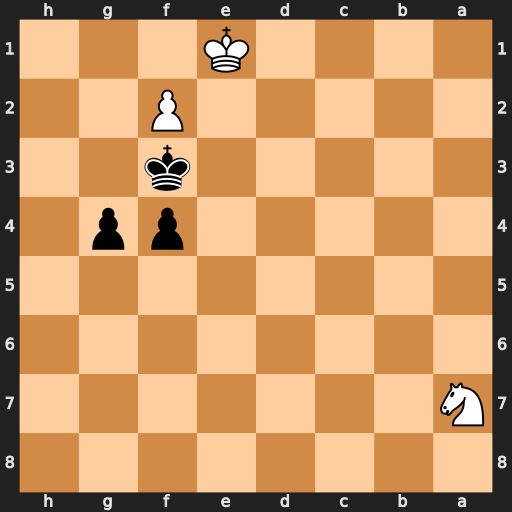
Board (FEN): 8/N7/8/8/5pp1/5k2/5P2/4K3
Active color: b
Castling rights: -
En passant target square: -
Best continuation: Kg2 Nc6 g3 fxg3 f3